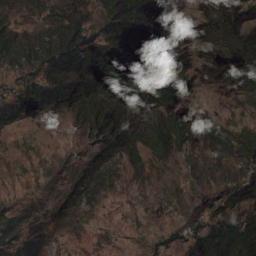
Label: cloud